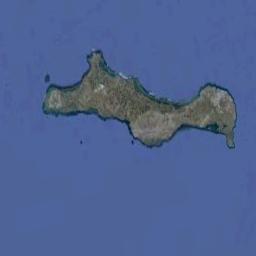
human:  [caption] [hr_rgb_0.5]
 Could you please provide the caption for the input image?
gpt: The island with rugged terrain is surrounded by light blue waters .

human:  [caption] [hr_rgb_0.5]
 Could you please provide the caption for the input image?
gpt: The irregularly shaped island is surrounded by blue sea water, And the island has a green and yellow-brown color .

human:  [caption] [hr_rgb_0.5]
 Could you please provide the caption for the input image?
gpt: The land on the island is uneven .

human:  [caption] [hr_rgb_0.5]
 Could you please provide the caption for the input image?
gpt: The islands are mostly green .

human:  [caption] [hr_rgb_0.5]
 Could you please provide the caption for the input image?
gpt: The brown island is on a blue sea .